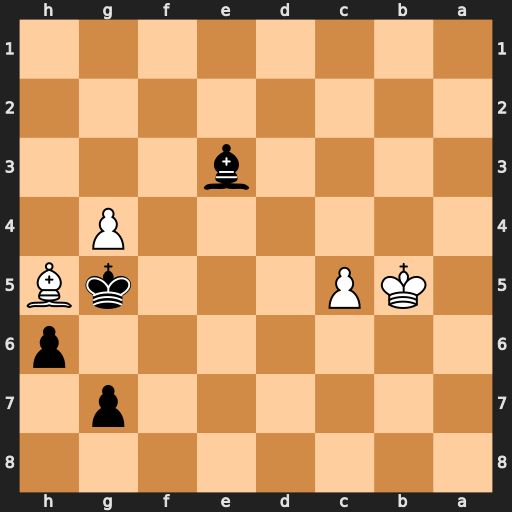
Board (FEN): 8/6p1/7p/1KP3kB/6P1/4b3/8/8
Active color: b
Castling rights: -
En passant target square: -
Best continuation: g6 c6 Bf4 Kc4 gxh5 gxh5 Kxh5